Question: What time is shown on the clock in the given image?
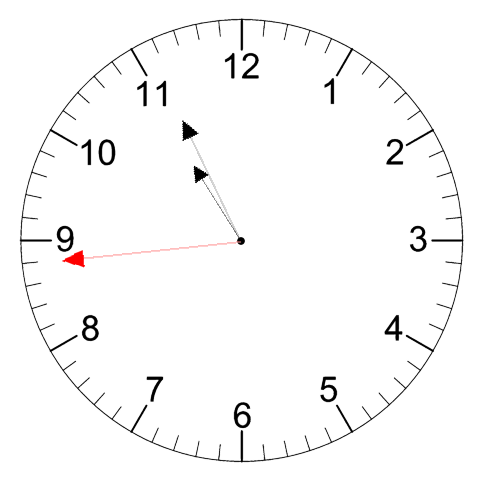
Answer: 10:55:44